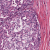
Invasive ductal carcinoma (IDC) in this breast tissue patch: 0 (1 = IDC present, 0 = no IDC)